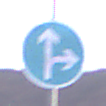
Verkehrszeichen: VorgeschriebeneFahrtrichtungGeradeausOderRechts
Umgebung: Outdoor, Nature
Tageszeit: Dusk
Wetter: Clear
Licht: Natural
Jahreszeit: NotSpecified
Kontrast: LowContrast